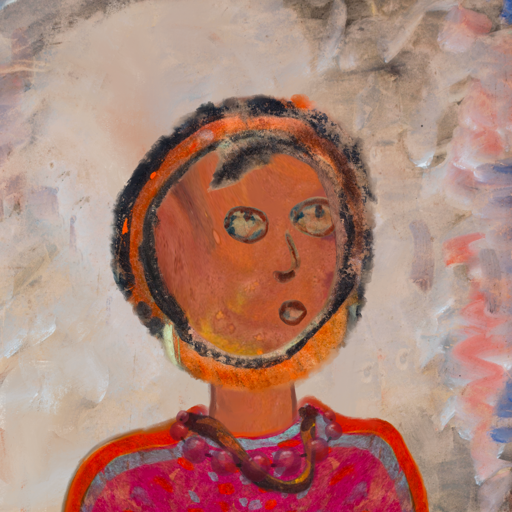
Background: Roy_Bahadur, Head And Neck Side: Mother_And_Son_Son, Face Side: Orphan, Bust: Sisters, Hair Side: Childish, Head Accessory: Blank, Second Necklace: Comrade, Necklace: Irani_2, Baby: Blank